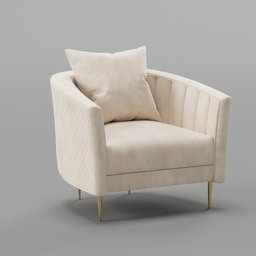
Label: furniture